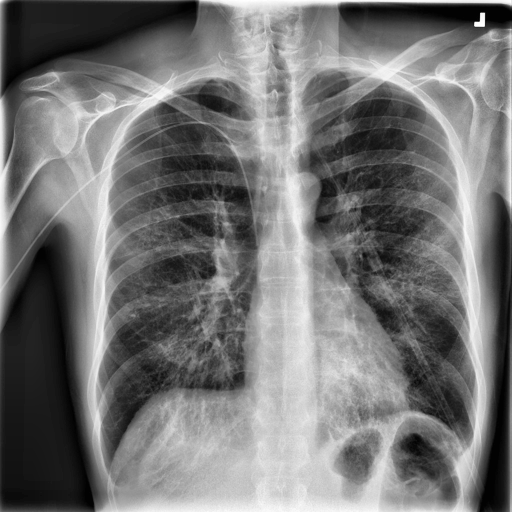
Finding: NORMAL